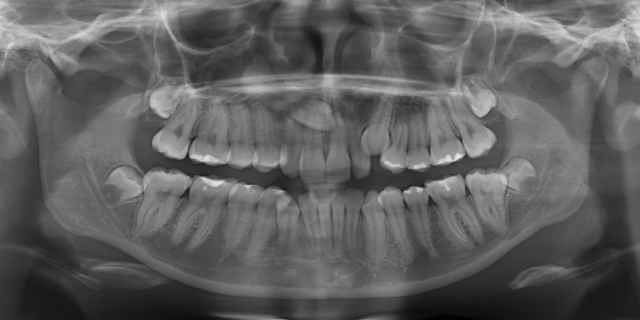
adult